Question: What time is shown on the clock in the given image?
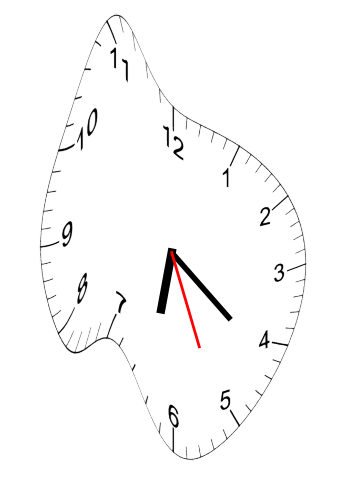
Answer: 06:21:26